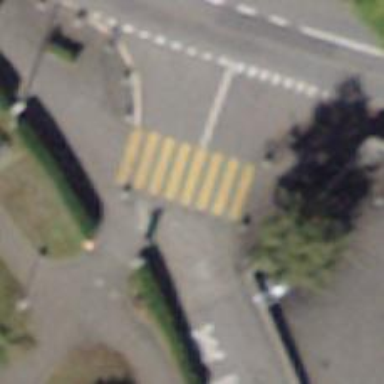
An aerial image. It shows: Uncontrolled zebra crossing on the road.